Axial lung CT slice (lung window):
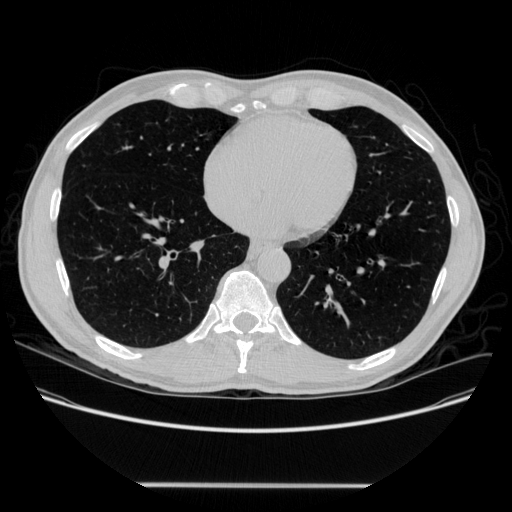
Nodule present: no